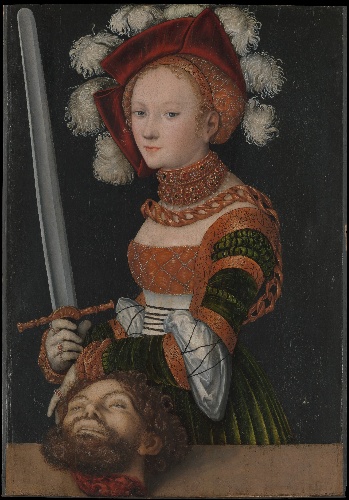
Title: Judith with the Head of Holofernes
Artist: Lucas Cranach the Elder
Artist bio: German, Kronach 1472–1553 Weimar
Date: ca. 1530
Object type: Painting
Classification: Paintings
Medium: Oil on linden
Dimensions: 35 1/4 x 24 3/8 in. (89.5 x 61.9 cm)
Department: European Paintings
Credit line: Rogers Fund, 1911
Accession year: 1911
Repository: Metropolitan Museum of Art, New York, NY
Tags: Heads|Holofernes|Judith|Swords|Women